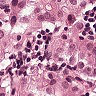
Metastatic tissue present: yes